Field crop: maize
Growth stage: 1
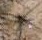
Species: salsola